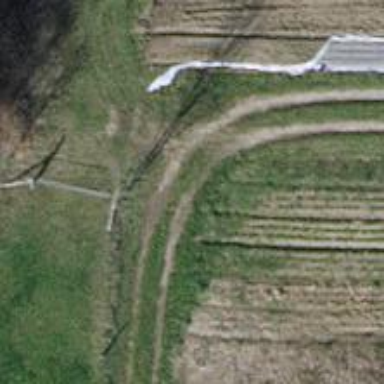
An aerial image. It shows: Gravel track road.